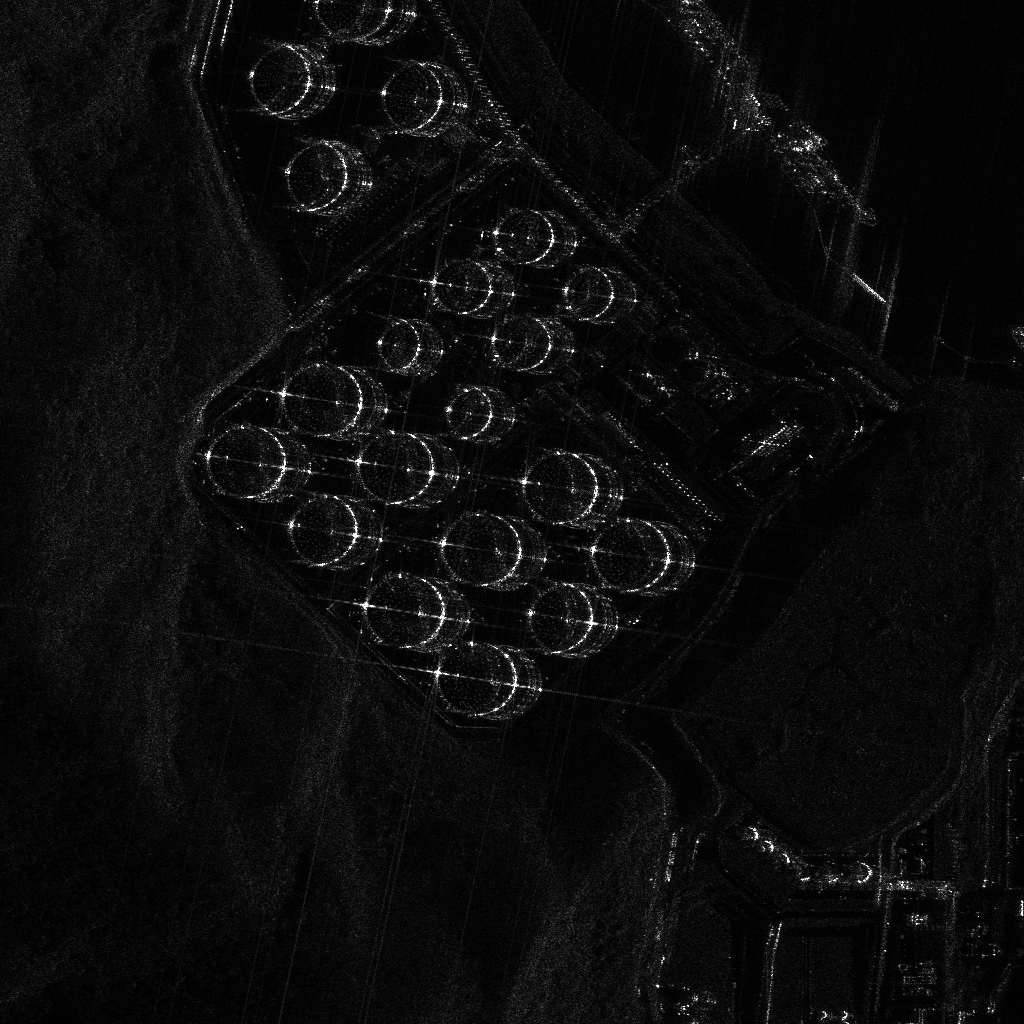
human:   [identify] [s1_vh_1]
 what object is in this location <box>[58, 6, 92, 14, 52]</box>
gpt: <ref>1 large ore-oil at the top right</ref>